Aerial crown-view tile of a tropical tree (Barro Colorado Island, Panama), acquired 20250217:
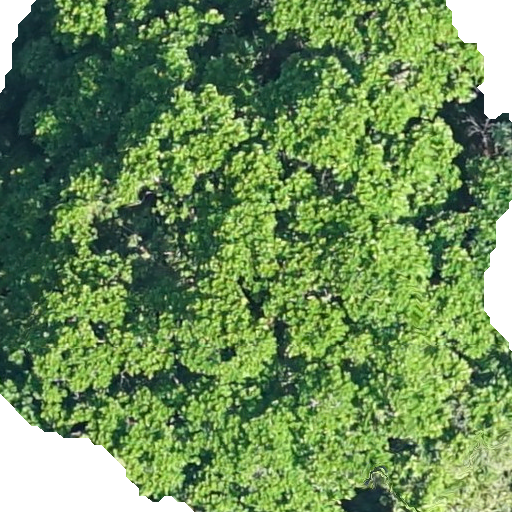
Species: Anacardium excelsum
GBIF accepted scientific name: Anacardium excelsum
Crown area: 423.913 m²